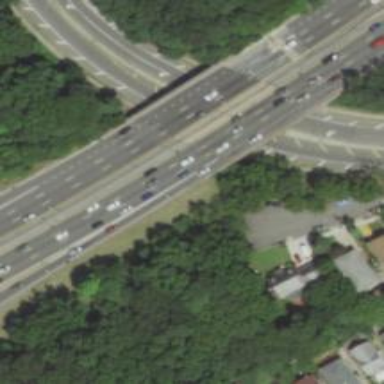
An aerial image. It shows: Motorway junction.